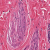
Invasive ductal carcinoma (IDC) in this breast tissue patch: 0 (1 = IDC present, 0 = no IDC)